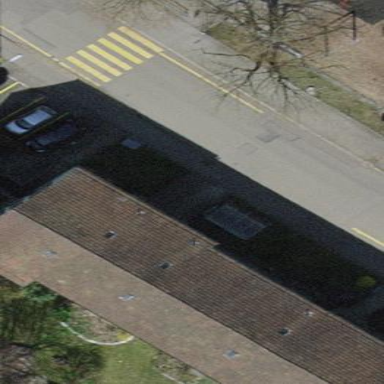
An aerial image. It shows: Apartment building with tile roof.